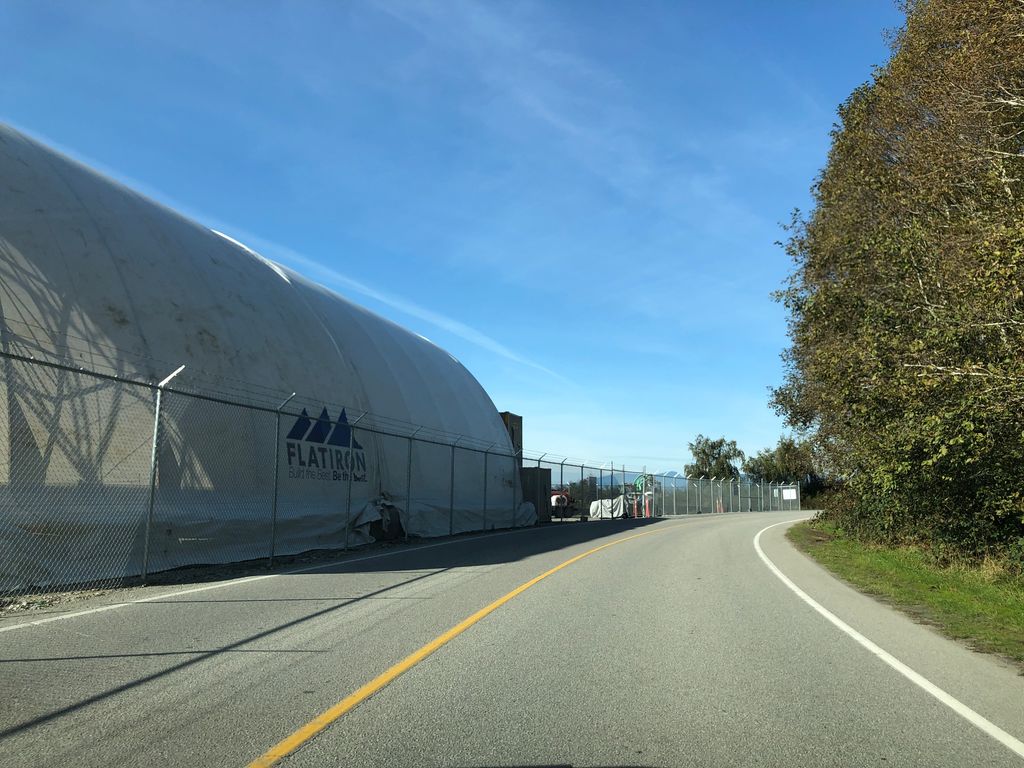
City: vancouver